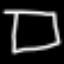
Label: square